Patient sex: M
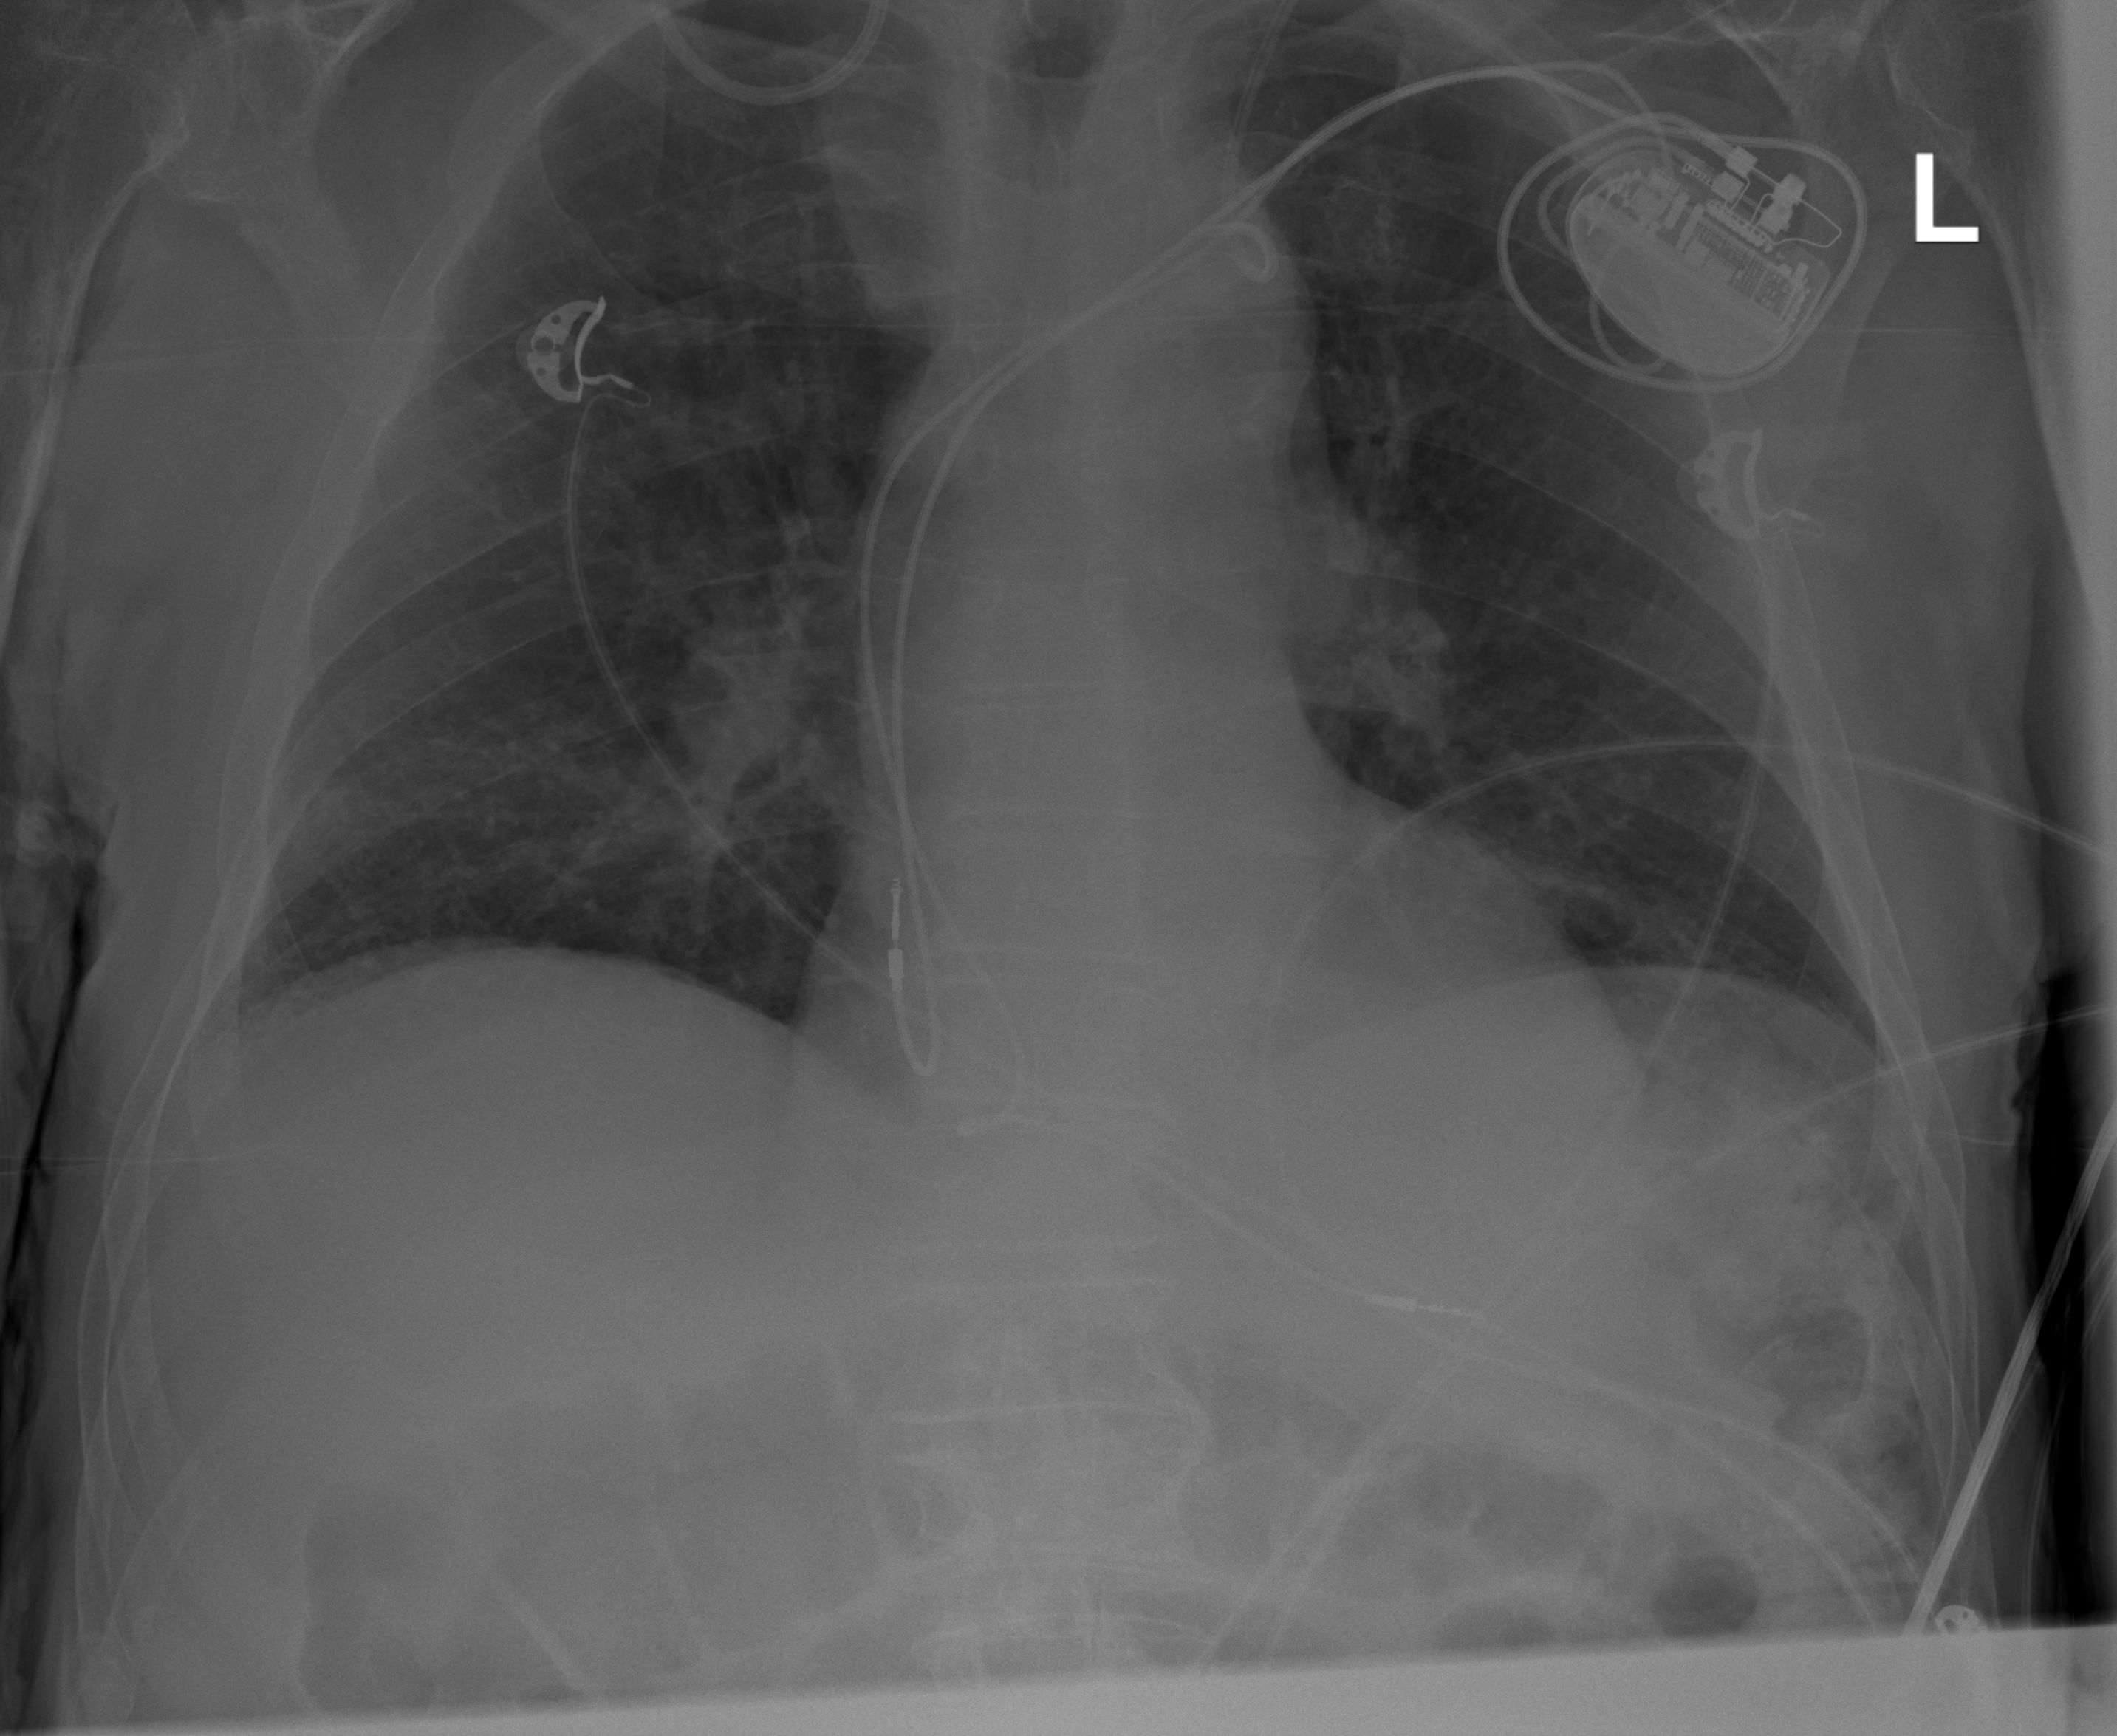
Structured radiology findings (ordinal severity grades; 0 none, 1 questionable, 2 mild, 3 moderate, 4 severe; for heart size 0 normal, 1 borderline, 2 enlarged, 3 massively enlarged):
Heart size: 1
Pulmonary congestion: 1
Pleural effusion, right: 0
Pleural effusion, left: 0
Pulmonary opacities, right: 2
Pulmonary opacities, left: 0
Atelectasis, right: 2
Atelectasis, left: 2